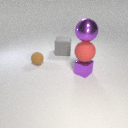
small purple metal cube below large red rubber sphere